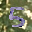
Label: 5